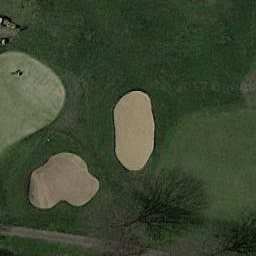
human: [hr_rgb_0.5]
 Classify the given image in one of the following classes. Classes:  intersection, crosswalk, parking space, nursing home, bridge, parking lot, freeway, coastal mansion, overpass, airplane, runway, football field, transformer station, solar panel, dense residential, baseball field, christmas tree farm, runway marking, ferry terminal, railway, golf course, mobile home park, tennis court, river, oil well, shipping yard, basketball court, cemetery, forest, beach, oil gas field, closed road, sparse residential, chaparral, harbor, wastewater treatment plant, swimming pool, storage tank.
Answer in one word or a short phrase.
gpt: golf course